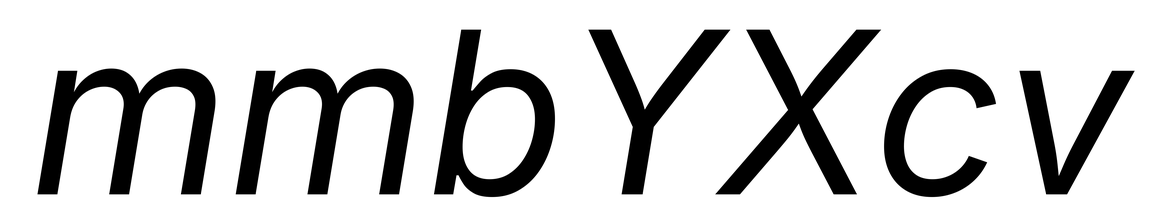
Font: Inter-Italic_Italic